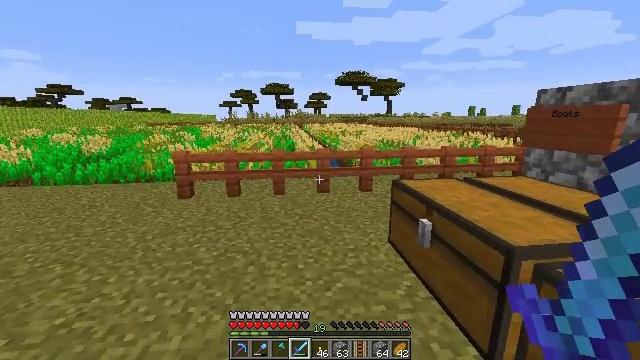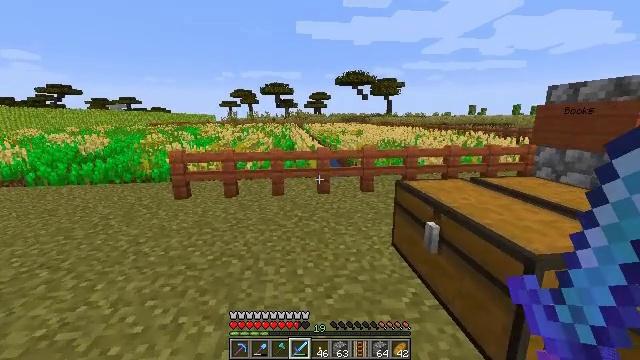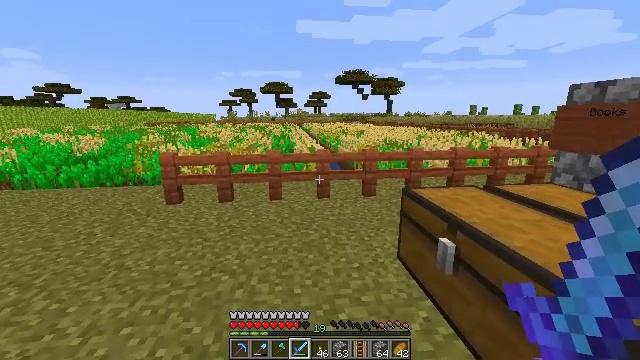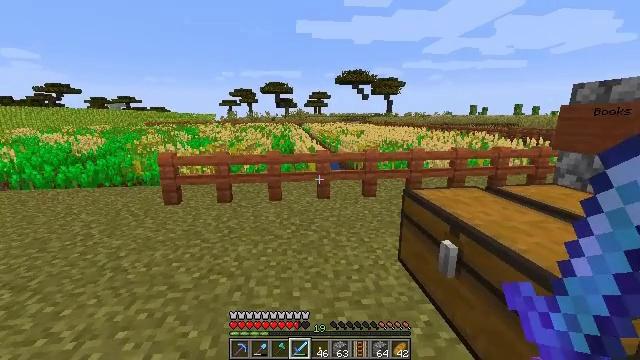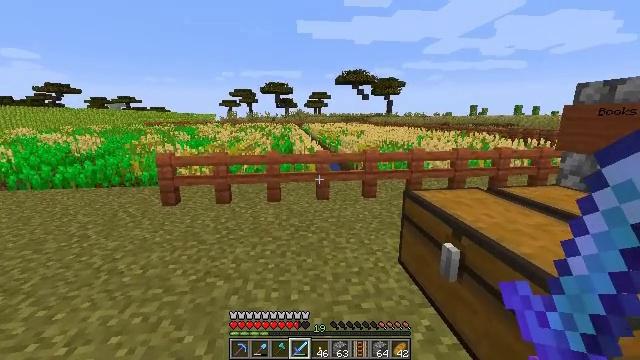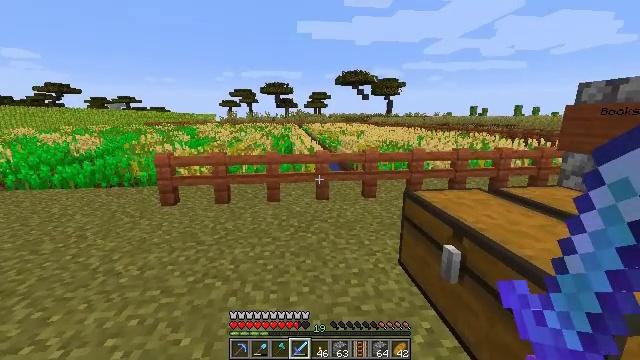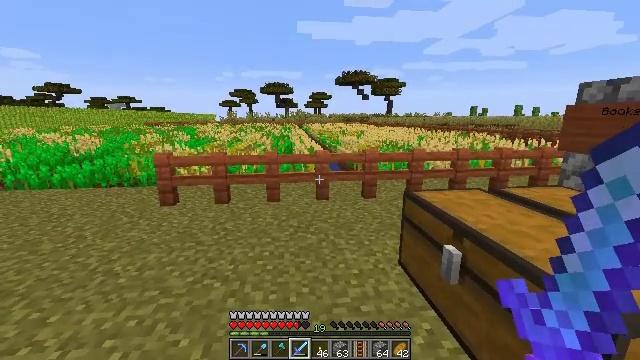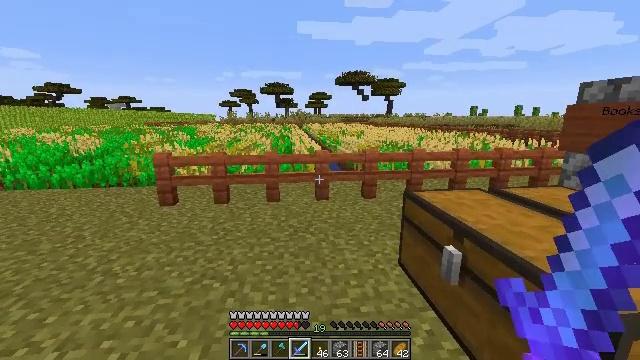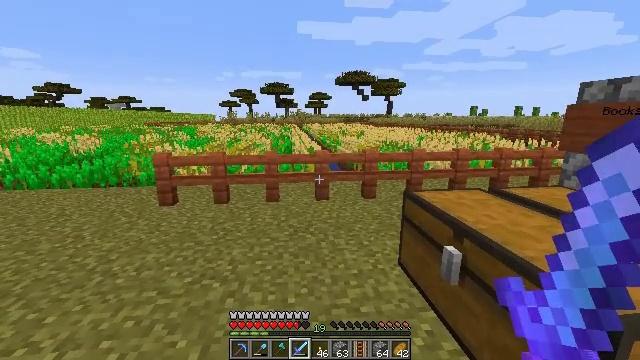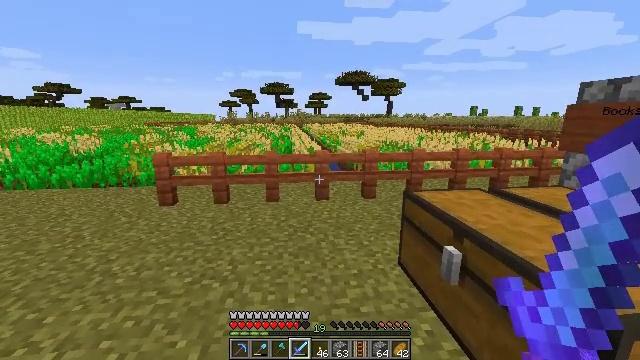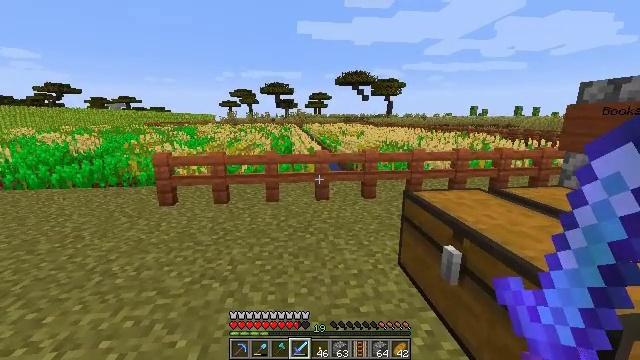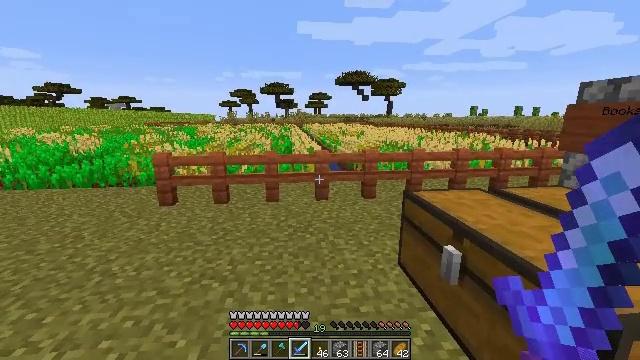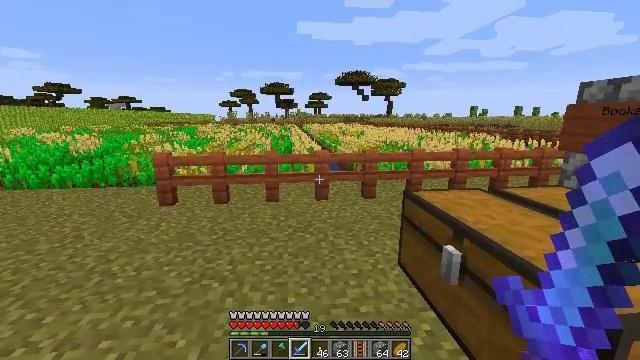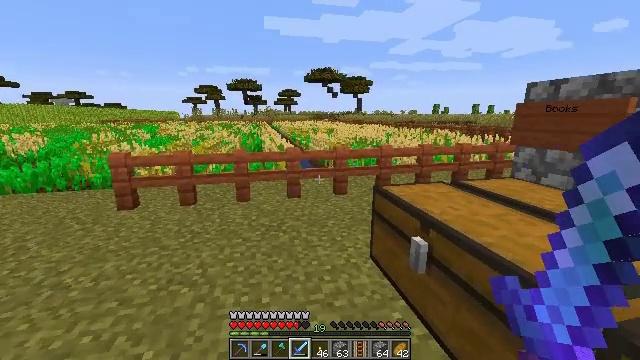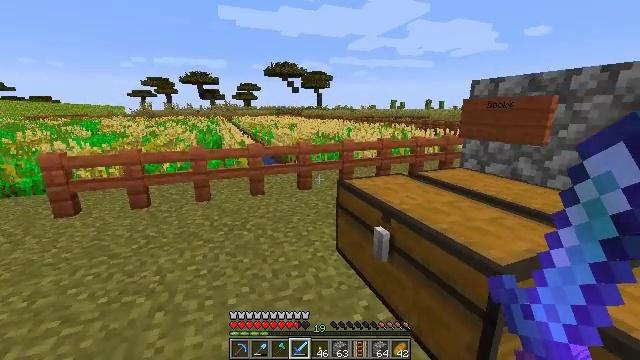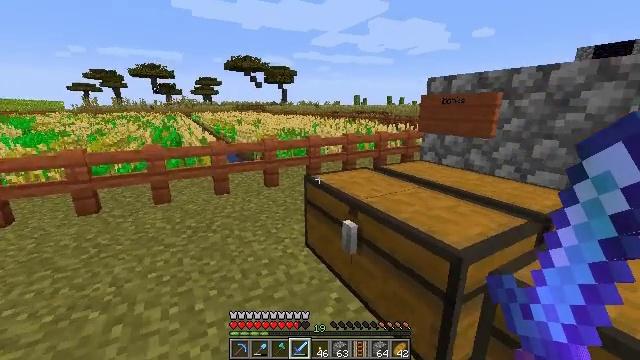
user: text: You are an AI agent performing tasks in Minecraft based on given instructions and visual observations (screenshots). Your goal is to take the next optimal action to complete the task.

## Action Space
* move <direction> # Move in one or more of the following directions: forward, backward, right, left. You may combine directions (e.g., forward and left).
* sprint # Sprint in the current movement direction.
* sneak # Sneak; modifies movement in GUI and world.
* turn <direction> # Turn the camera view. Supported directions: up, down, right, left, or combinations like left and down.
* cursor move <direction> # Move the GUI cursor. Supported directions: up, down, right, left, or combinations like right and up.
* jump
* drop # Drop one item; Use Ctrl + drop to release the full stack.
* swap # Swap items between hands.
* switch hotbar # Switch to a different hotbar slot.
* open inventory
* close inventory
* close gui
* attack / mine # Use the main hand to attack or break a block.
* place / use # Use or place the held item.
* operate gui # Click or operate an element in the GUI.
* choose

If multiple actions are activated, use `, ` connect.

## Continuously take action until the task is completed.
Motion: motion action
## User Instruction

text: Remove a granite from the inventory.
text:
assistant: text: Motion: move forward
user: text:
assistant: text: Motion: no_op
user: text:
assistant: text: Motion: no_op
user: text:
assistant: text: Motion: no_op
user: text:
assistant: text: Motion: no_op
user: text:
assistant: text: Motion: no_op
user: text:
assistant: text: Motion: no_op
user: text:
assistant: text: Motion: no_op
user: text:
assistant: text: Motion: no_op
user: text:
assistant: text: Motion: no_op
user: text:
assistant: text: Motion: no_op
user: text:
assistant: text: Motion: no_op
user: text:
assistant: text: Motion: turn right
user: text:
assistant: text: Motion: turn right and down
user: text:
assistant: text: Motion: turn right
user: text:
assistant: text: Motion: turn right and down
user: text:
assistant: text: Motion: turn right
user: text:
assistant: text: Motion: turn right
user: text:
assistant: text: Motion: turn right
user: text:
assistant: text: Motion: turn right
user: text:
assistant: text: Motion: no_op
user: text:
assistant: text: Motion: no_op
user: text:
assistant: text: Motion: no_op
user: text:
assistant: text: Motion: no_op
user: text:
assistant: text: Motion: no_op
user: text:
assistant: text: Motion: no_op
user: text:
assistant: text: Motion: no_op
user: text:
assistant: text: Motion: turn left and down
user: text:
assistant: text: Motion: turn left and down
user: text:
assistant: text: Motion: turn left